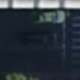
Vehicle type: Car